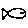
Label: fish